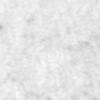
Label: no_change